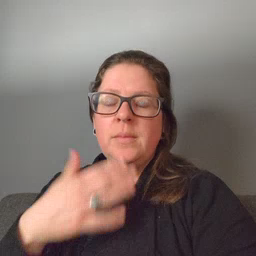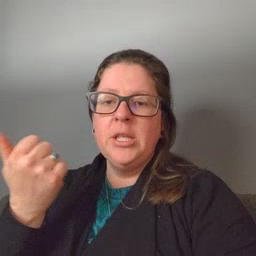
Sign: better